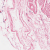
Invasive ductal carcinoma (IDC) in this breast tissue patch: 0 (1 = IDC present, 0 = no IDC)